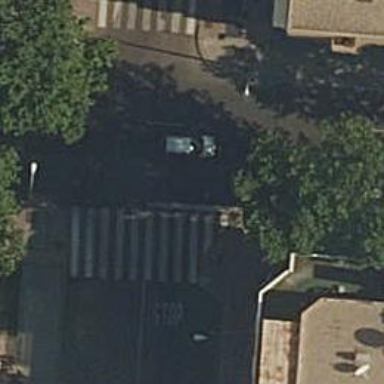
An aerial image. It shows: Uncontrolled zebra crossing on the road.